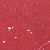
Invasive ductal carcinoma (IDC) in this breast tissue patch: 0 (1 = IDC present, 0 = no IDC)